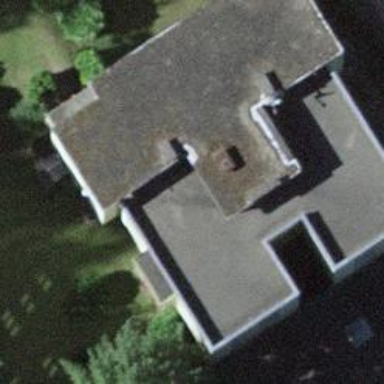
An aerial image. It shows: Building with apartments and flat roof.